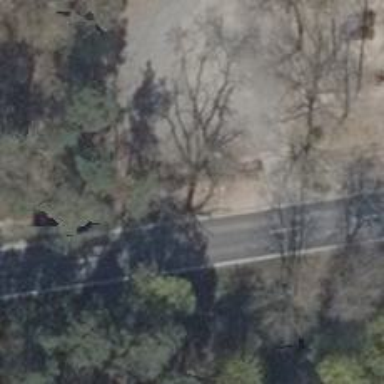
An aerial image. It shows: Service road.